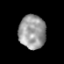
Tissue: prostate
Cell type: T cells
Senescence score: 0.6944
Nuclear area (px): 891
Mean DAPI intensity: 153.718